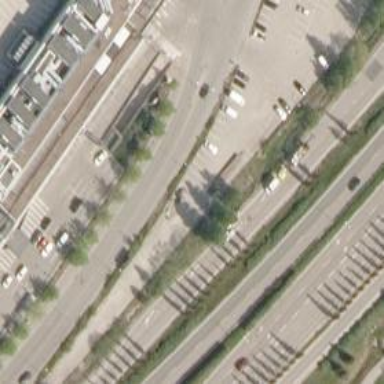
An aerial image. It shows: Trunk link road with asphalt surface.